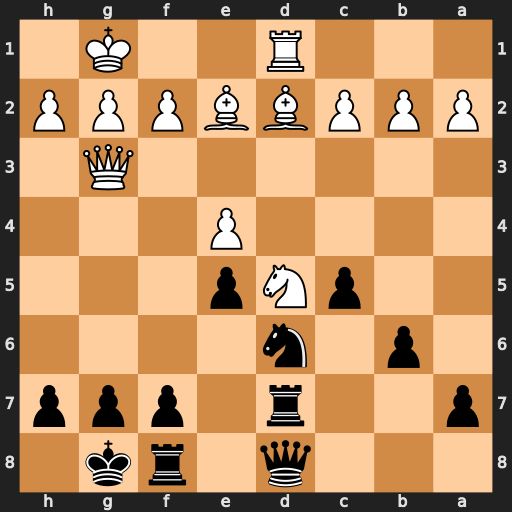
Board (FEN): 3q1rk1/p2r1ppp/1p1n4/2pNp3/4P3/6Q1/PPPBBPPP/3R2K1
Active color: b
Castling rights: -
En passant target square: -
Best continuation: Nxe4